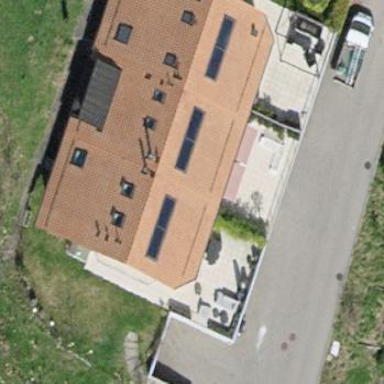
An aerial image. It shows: Terrace-style building with gabled roof.